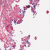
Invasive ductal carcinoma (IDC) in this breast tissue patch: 0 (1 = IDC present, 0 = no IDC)